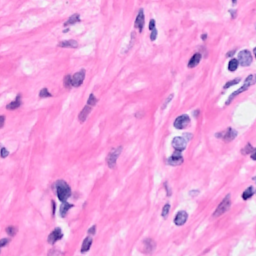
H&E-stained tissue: Breast